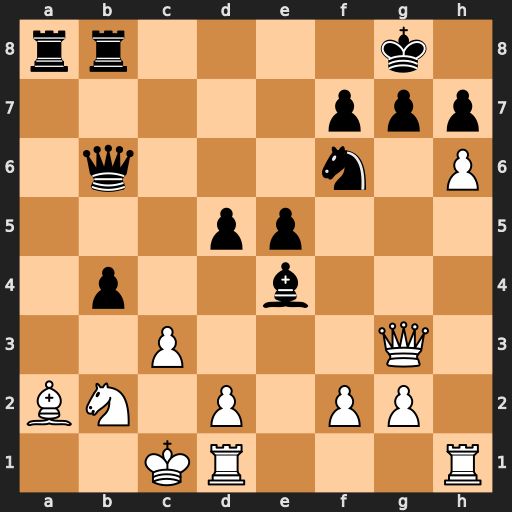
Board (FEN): rr4k1/5ppp/1q3n1P/3pp3/1p2b3/2P3Q1/BN1P1PP1/2KR3R
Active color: w
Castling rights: -
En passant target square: -
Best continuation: Qxg7#